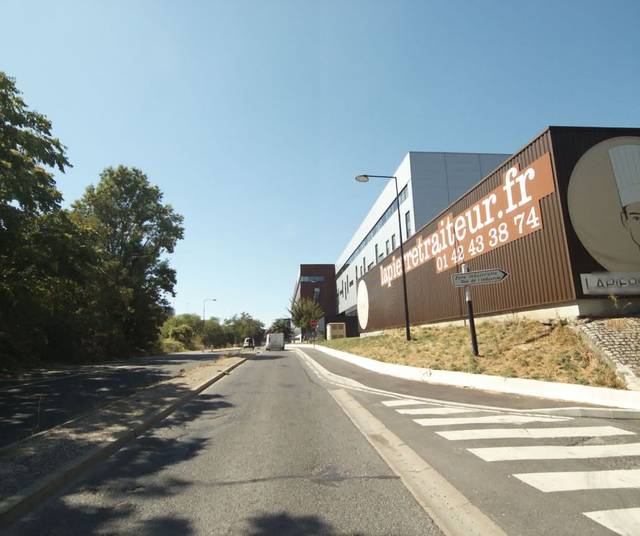
Region: France
Coordinates: 48.923, 2.346